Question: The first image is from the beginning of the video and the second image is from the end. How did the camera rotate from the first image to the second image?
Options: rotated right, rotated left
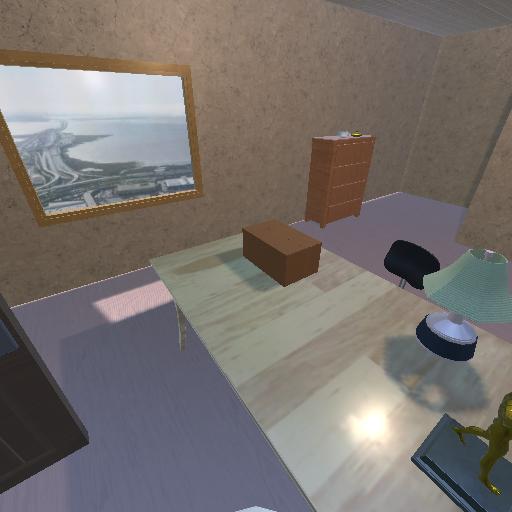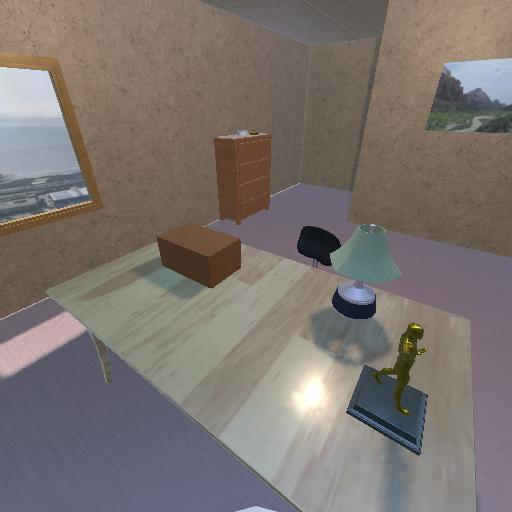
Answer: rotated right